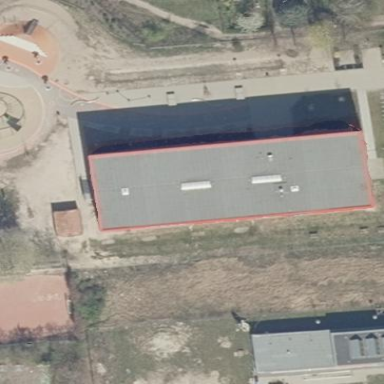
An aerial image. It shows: Flat-roofed school building.